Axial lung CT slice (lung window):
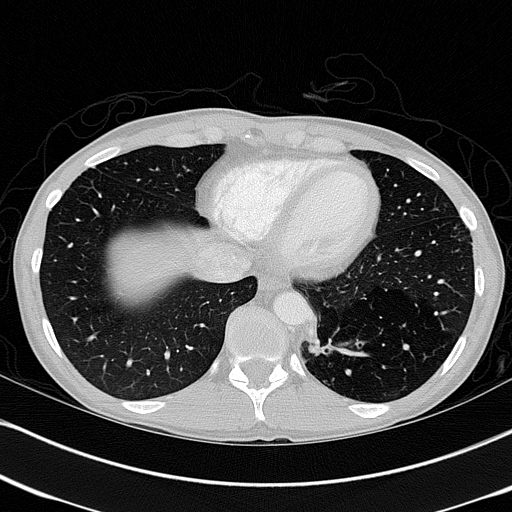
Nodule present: no